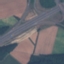
Label: Highway